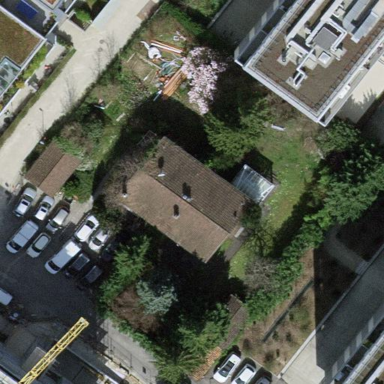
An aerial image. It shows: Garden enclosed by fence.